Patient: sex M, age 45
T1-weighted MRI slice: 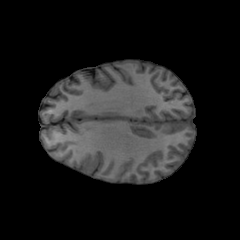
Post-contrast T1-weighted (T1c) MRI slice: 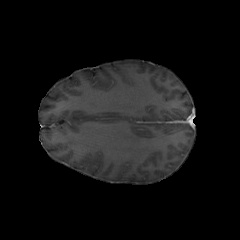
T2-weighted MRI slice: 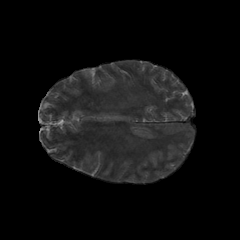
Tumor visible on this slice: no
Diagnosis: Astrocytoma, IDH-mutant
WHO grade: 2